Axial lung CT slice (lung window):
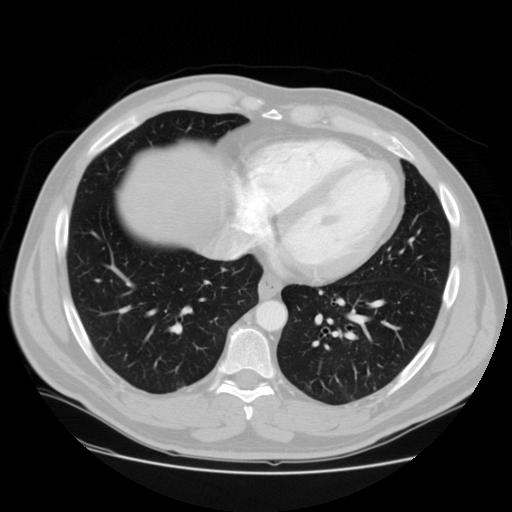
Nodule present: no